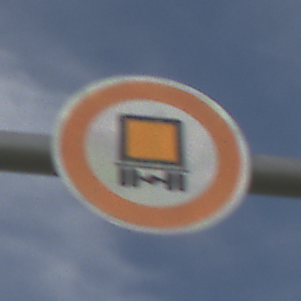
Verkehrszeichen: VerbotKennzeichnungspflichtigeKraftfahrzeugeGefaehrlicheGueter
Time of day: MorningAfternoon
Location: Outdoor (Nature)
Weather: PartlyCloudy
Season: NotSpecified
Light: Natural